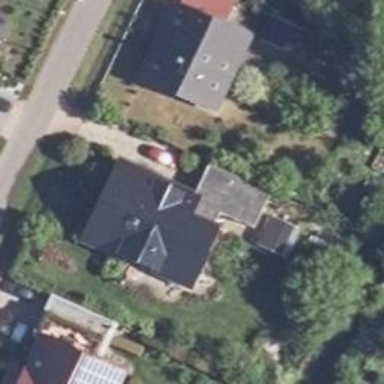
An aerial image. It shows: Simple house.